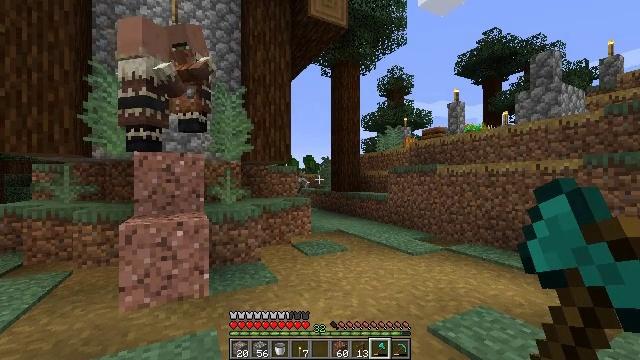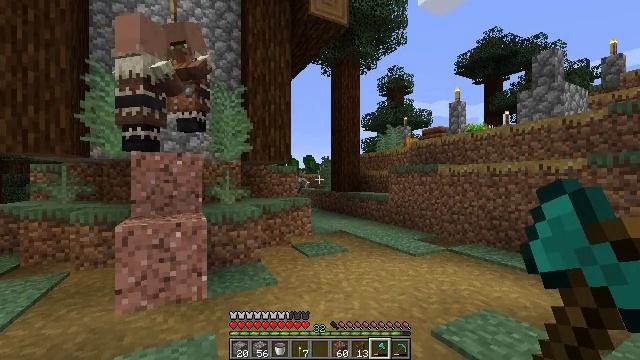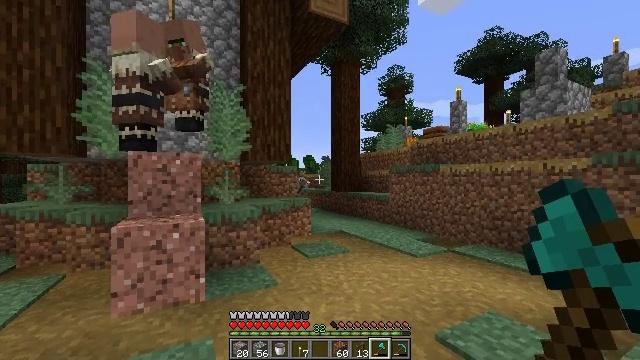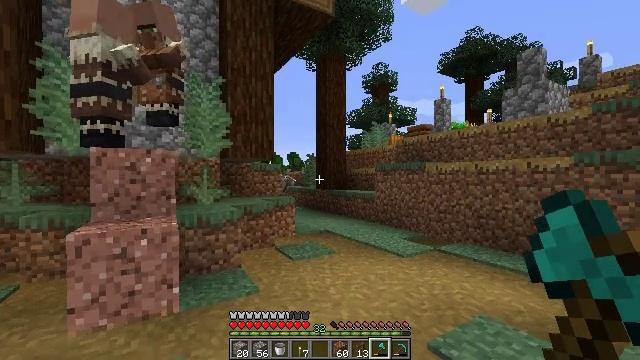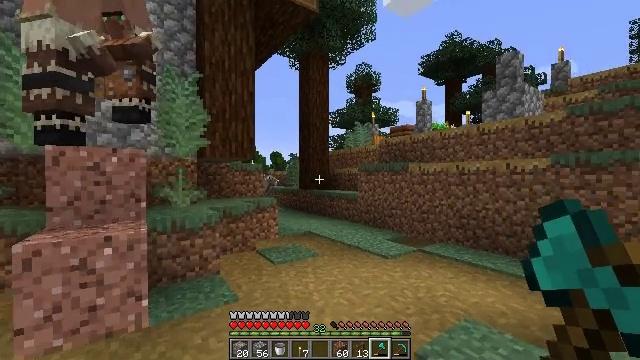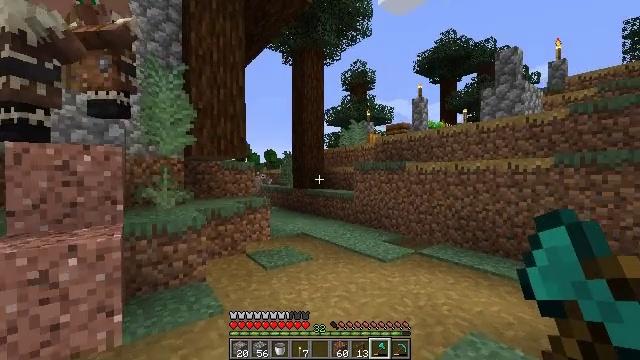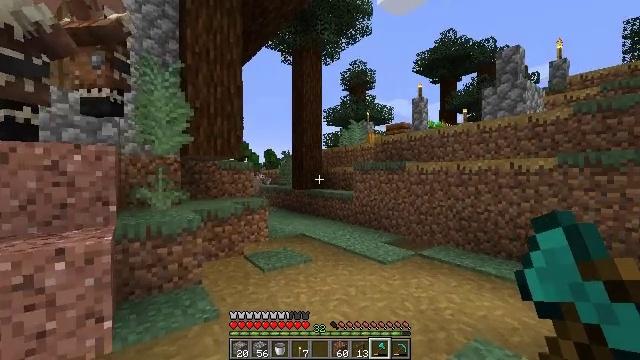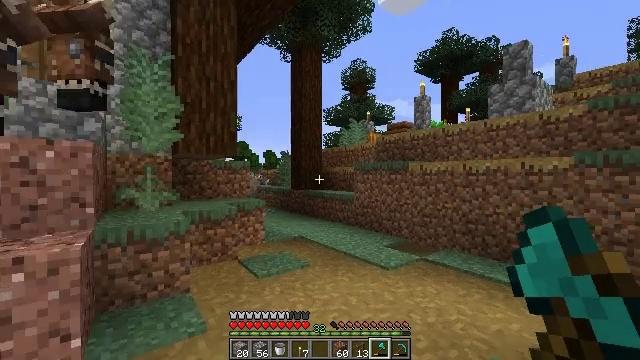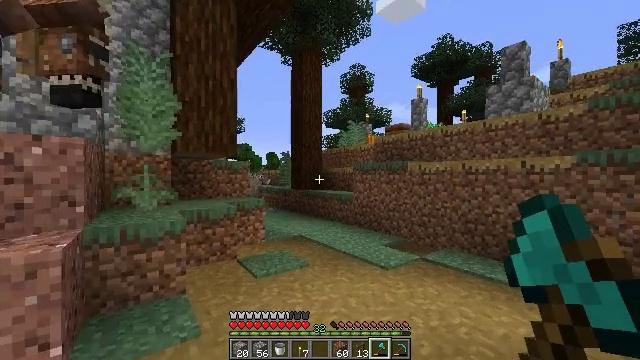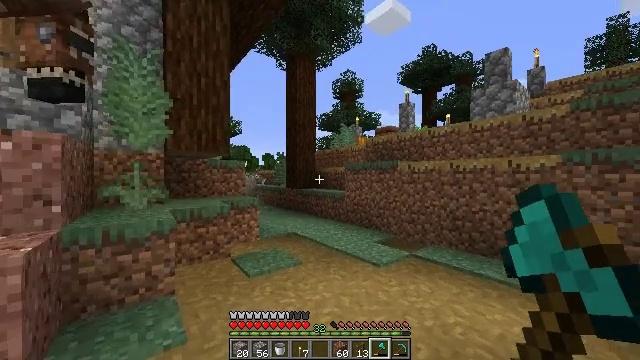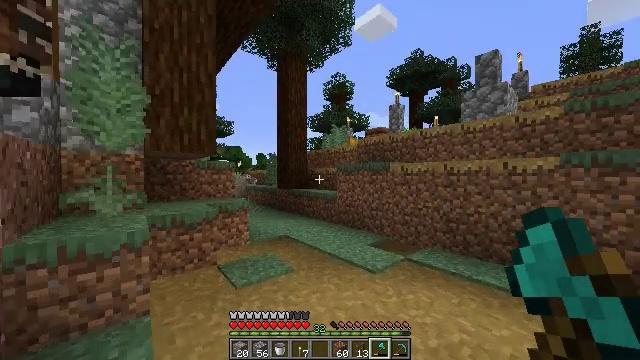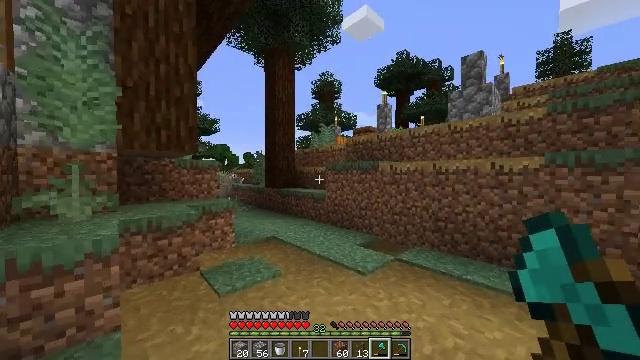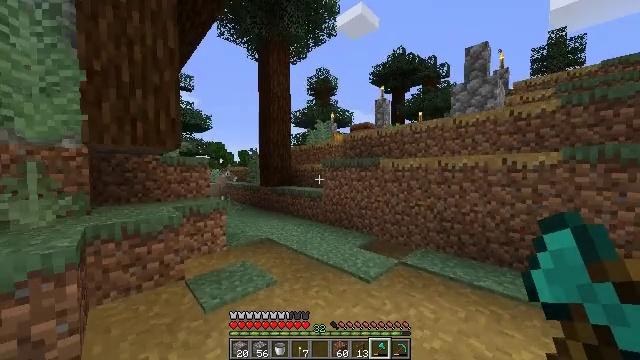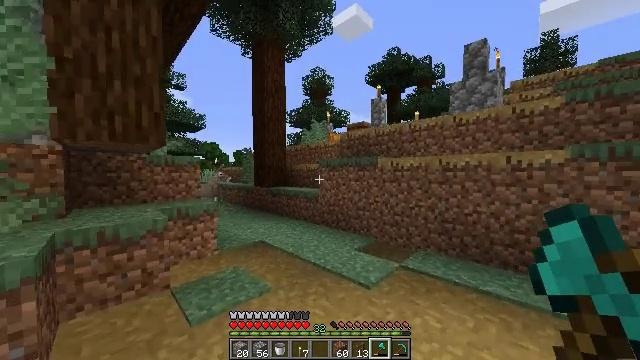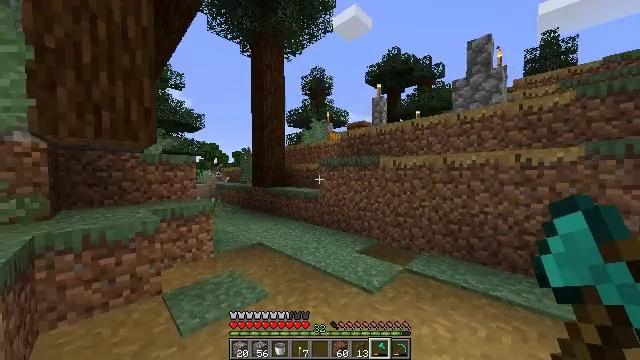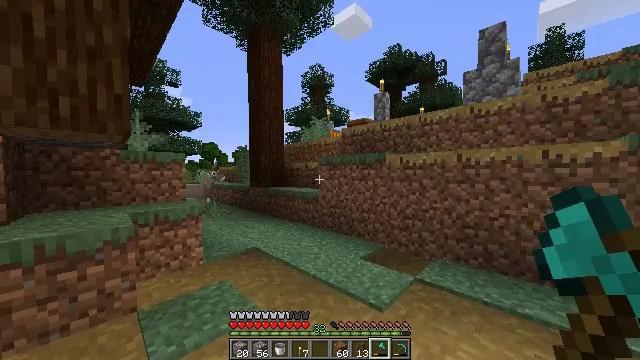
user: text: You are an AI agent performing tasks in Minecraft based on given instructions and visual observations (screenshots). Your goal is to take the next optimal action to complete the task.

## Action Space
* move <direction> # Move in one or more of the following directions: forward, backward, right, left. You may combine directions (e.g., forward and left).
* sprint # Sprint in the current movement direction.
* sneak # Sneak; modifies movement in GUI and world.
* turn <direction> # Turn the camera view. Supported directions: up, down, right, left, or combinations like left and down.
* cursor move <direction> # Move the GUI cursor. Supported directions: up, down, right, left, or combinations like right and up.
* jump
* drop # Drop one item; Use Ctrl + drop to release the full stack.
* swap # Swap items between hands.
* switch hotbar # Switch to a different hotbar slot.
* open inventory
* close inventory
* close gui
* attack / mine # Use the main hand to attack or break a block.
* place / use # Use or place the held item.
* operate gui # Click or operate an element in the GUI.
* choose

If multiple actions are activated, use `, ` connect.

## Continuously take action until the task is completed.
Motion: motion action
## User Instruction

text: Attack the composter to add it to your inventory.
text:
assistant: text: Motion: move forward
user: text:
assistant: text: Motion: move forward
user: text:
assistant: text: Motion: move forward, turn right
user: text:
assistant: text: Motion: move forward, turn right
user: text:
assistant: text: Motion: move forward, turn right
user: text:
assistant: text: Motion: move forward
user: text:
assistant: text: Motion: move forward, sprint
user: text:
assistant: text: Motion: move forward, sprint
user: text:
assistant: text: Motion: move forward, sprint, turn right
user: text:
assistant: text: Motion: move forward, turn right
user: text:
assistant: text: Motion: move forward, turn right
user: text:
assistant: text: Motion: move forward, turn right
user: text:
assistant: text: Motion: move forward, turn right
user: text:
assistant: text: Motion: move forward
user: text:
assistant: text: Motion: move forward
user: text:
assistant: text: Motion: move forward, sprint
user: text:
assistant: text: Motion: move forward, sprint
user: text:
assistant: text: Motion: move forward, sprint, turn left
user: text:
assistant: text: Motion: move forward, sprint, turn left and up
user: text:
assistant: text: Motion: move forward, turn left
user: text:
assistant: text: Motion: move forward
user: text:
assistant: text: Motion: move forward
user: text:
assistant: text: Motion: move forward
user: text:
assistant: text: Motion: move forward
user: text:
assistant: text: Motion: move forward
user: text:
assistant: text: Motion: move forward
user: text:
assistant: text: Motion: move forward, sprint
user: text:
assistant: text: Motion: move forward, sprint
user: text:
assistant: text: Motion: move forward, sprint
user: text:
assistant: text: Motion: move forward, sprint